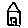
Label: house